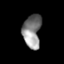
Tissue: skin
Cell type: Epithelial cells
Senescence score: 0.1781
Nuclear area (px): 599
Mean DAPI intensity: 133.254